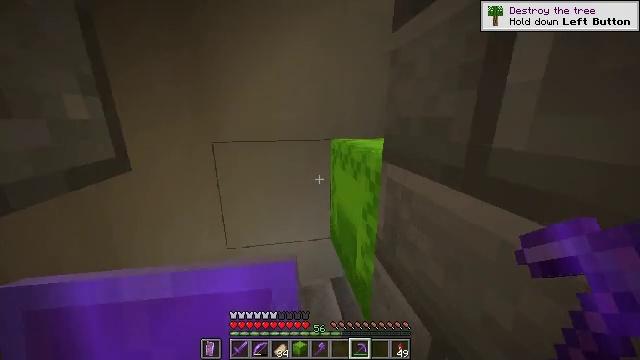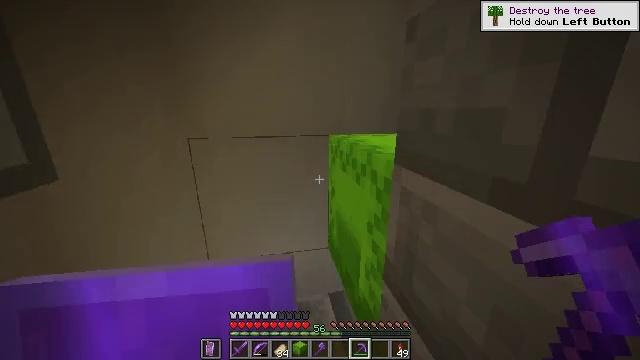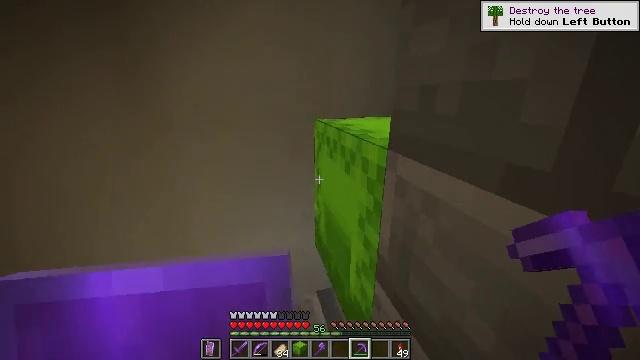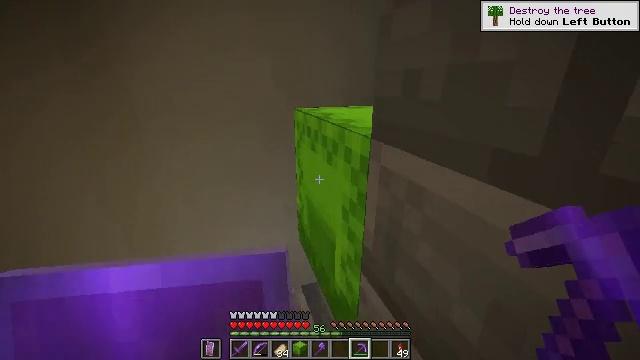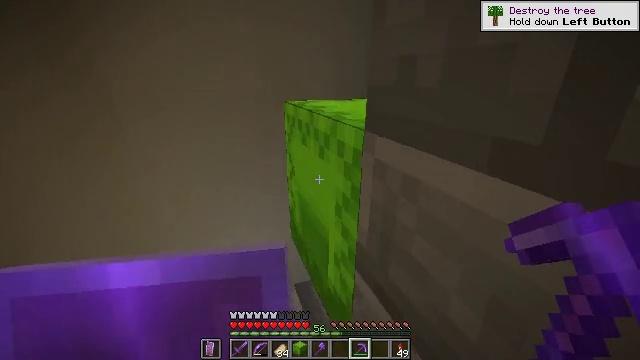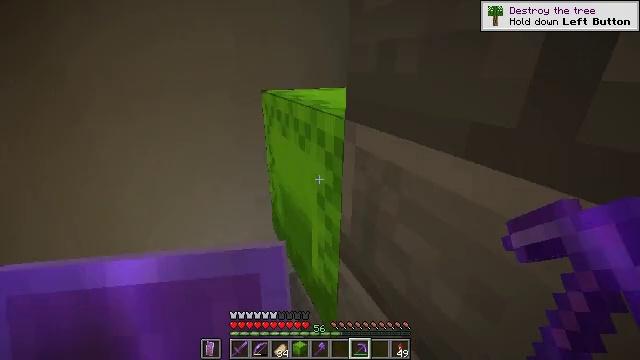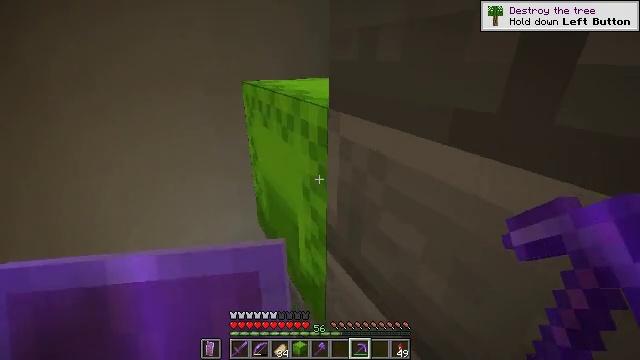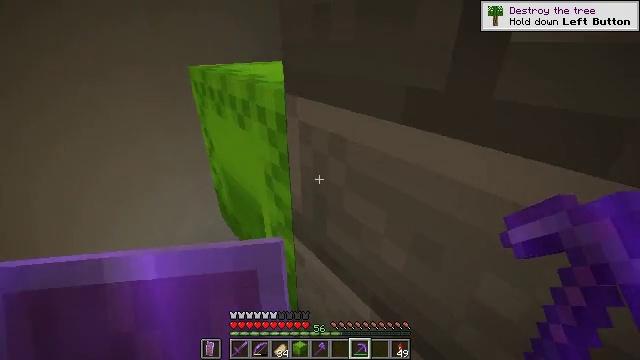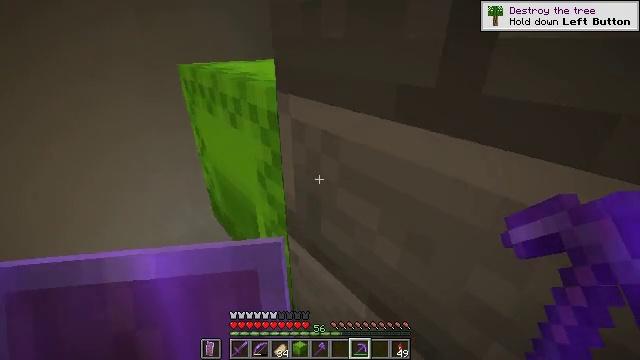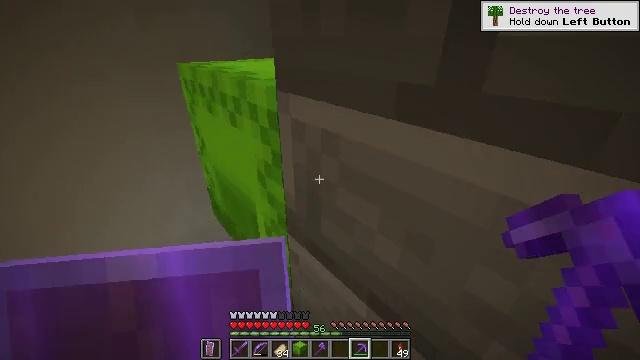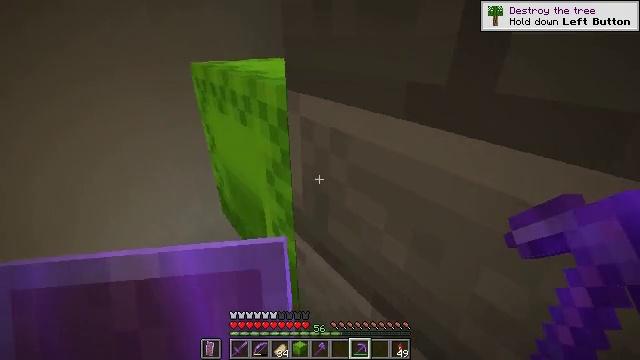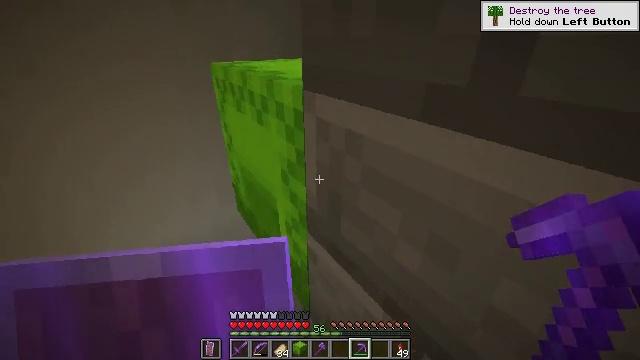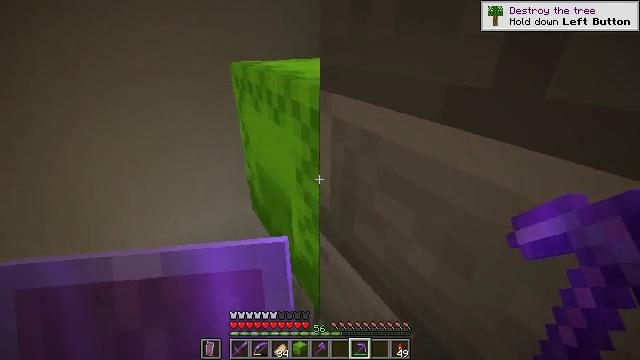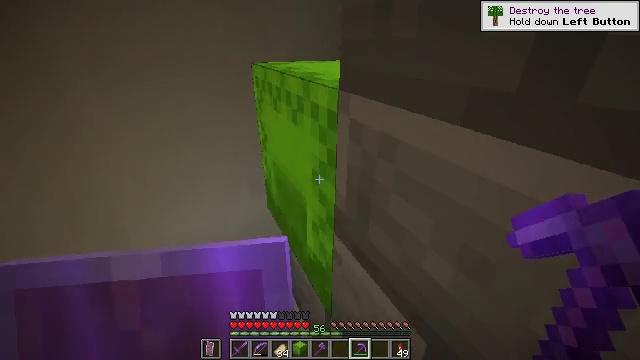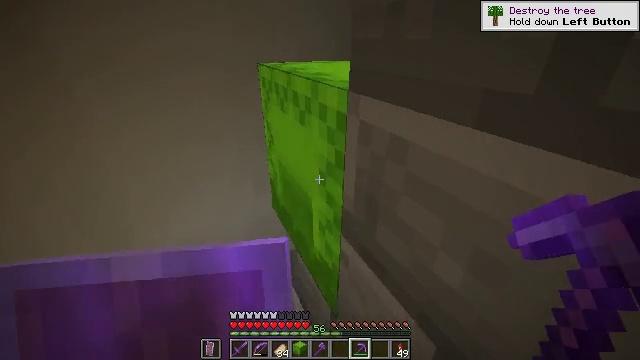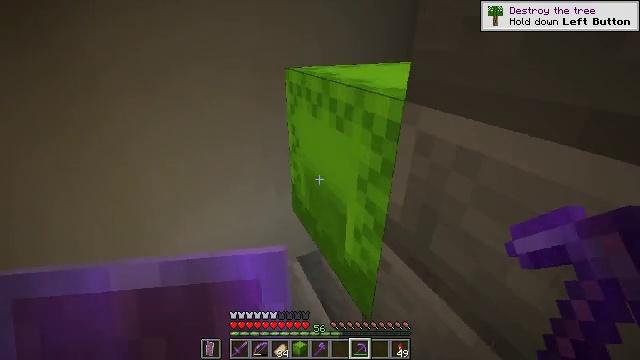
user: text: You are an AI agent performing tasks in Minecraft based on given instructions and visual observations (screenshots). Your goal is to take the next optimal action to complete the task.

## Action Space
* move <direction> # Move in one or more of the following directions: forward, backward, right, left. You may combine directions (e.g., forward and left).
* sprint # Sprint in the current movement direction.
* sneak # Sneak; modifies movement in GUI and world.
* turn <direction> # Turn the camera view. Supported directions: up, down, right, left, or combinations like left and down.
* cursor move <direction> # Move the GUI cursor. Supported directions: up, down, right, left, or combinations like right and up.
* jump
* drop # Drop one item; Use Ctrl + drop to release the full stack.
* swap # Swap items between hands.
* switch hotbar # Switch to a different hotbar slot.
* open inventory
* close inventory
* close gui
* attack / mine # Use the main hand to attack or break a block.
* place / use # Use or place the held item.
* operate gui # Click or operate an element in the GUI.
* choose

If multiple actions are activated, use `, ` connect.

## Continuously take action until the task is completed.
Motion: motion action
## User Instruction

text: Break the lime shulker box to relocate it.
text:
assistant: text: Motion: no_op
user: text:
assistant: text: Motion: turn right and down
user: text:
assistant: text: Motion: turn right and down
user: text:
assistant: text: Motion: turn right
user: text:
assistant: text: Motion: turn right and down
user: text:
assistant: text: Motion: turn right and down
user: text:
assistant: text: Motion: turn right and down
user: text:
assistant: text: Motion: turn right
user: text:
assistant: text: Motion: no_op
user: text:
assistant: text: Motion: turn left
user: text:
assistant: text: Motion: turn left
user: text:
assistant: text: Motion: turn left
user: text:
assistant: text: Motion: turn left
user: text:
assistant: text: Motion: move left
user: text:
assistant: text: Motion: move left
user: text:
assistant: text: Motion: move left
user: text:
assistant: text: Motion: turn right and down
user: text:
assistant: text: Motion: turn right
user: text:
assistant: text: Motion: turn right
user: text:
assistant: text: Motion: no_op
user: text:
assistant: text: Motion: move forward
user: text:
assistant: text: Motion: move forward
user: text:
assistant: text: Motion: move forward
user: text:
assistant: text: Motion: move forward, turn right
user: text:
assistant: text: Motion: no_op
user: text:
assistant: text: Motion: no_op
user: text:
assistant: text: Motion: turn down
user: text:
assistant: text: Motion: turn down
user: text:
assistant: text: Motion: turn down
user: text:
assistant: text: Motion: no_op